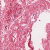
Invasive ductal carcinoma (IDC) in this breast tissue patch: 0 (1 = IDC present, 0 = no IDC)